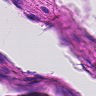
Metastatic tissue present: no